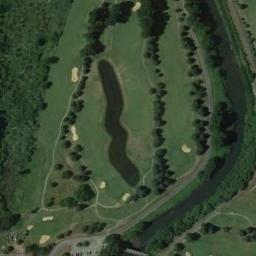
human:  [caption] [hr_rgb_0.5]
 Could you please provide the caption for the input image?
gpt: Two similar-sized bunkers next to each other .

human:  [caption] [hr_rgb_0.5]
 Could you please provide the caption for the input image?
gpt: The golf course has a lake, Some fairways, Roads, Barrier trees and sandpits and a river goes through the golf course .

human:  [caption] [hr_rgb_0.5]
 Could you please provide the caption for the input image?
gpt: There are many trees near the golf course .

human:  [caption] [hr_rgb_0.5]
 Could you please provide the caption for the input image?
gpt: There are many bunkers and paths and lakes on the large green lawn in the golf course with many linear trees and buildings .

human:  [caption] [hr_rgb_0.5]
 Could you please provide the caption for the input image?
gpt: There are some bunkers and a lake on the golf course .